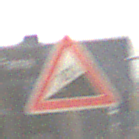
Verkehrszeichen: Steigung10
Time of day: MorningAfternoon
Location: Outdoor (Urban)
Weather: PartlyCloudy
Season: NotSpecified
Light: Natural